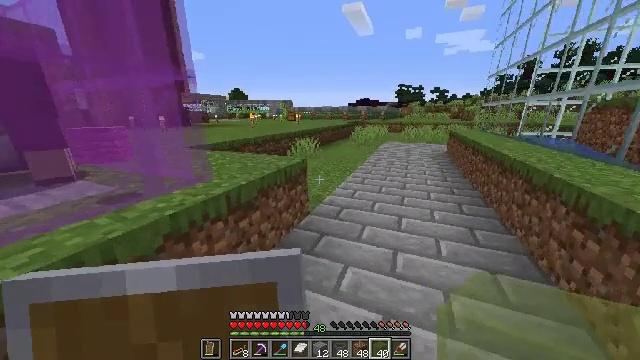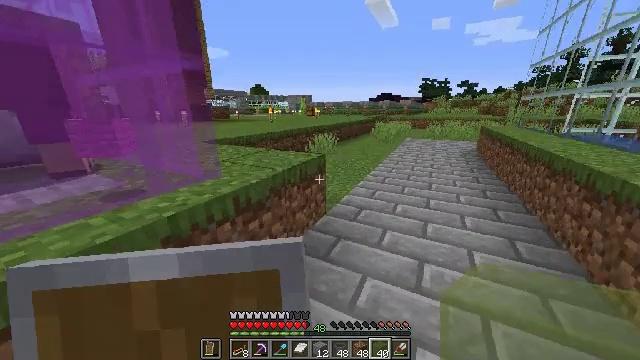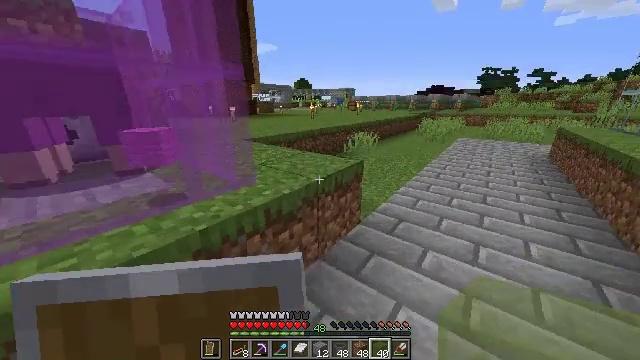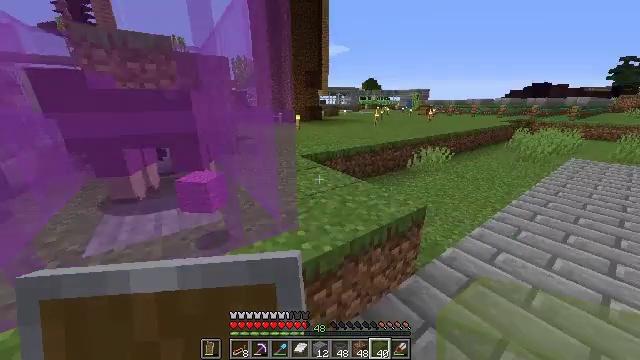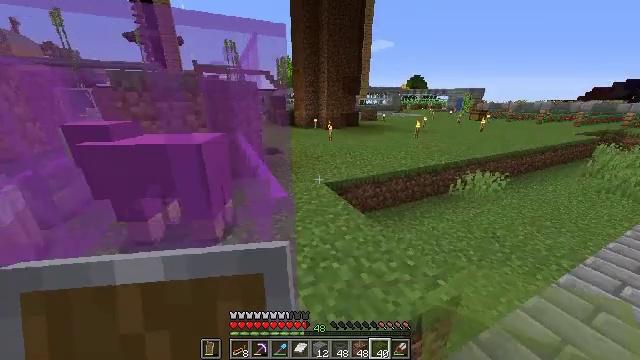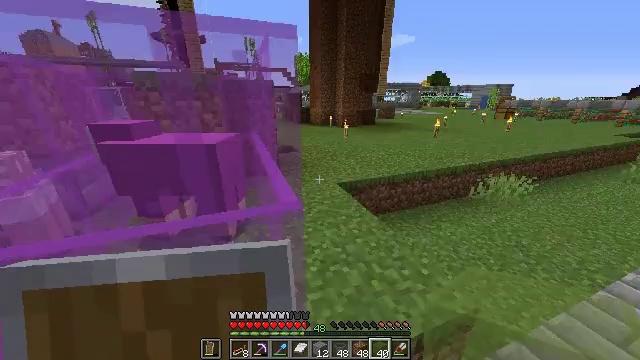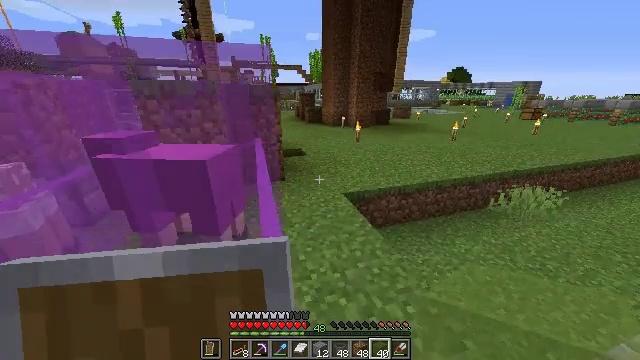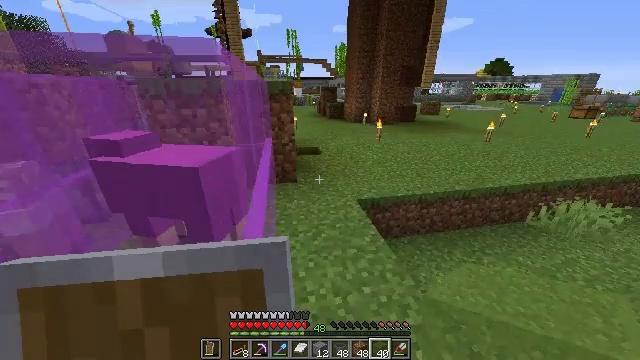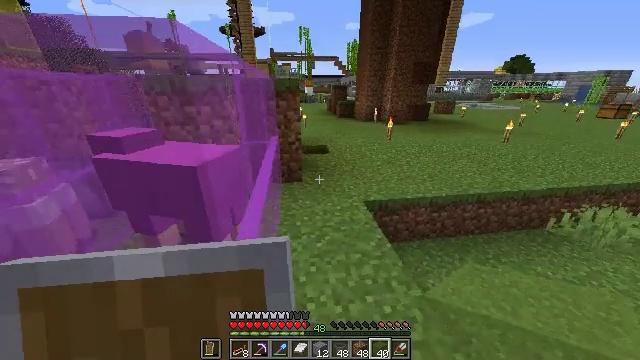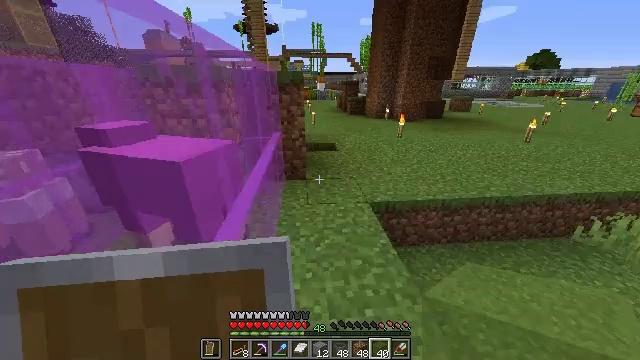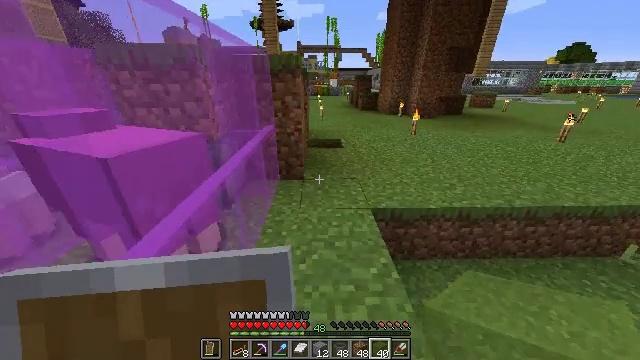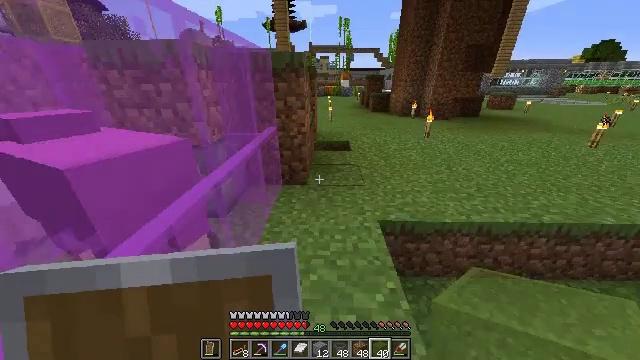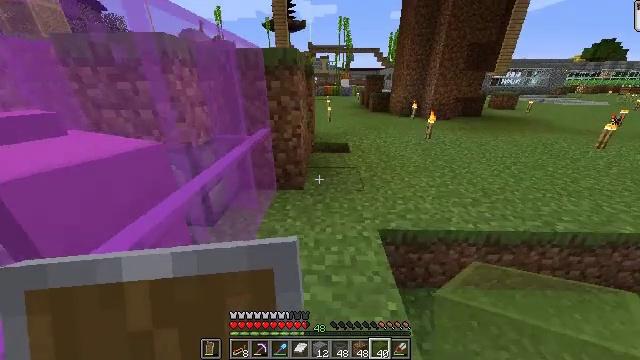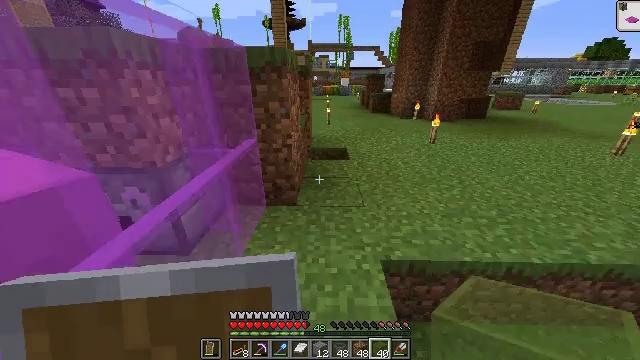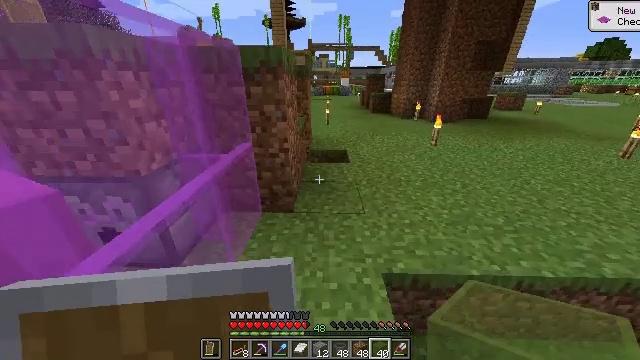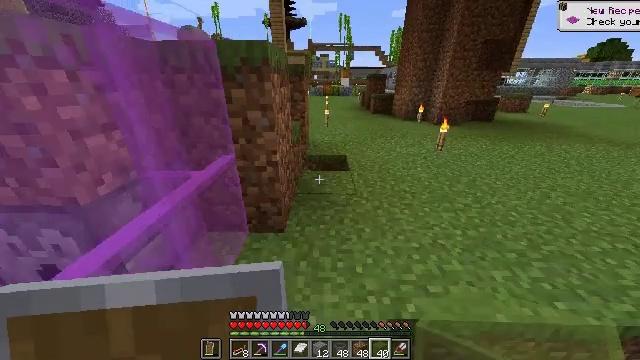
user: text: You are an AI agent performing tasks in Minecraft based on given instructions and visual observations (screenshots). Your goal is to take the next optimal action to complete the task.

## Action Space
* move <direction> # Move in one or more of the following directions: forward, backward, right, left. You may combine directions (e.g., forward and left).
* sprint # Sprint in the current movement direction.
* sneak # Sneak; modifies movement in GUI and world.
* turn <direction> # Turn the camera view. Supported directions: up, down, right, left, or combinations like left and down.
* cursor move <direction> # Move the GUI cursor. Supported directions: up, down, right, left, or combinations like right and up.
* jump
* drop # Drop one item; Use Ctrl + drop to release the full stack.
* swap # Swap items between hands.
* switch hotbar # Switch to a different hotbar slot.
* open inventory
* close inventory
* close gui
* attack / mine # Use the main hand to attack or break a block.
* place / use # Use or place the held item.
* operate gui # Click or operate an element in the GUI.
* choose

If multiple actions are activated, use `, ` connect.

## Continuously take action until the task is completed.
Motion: motion action
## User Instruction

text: Collect green stained glass pane pieces.
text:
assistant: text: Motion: move forward, turn left and down
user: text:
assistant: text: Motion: move forward, turn left and down, jump
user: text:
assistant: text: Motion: move forward, turn left, jump
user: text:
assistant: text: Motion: move forward, turn left, jump
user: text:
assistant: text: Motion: move forward, turn left
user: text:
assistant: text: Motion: move forward, turn left
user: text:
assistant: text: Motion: move forward, turn left and down
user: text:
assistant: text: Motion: move forward, turn left
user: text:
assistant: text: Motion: move forward, turn left
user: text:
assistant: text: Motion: move forward, turn left
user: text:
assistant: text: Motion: move forward, turn left
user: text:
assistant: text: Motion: move forward
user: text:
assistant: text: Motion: move forward
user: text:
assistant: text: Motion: move forward
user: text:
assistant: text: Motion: move forward
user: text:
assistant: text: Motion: move forward
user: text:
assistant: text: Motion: move forward
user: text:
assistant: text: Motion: move forward
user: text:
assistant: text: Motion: move forward and move right, turn left and down
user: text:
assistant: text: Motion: move forward and move right, turn left
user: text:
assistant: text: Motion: move forward and move right, turn left and down
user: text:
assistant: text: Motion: move forward and move right, turn left and down
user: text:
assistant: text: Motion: move forward and move right, turn left and down
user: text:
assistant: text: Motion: move forward and move right, turn left and down
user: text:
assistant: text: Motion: move forward and move right, turn left and down
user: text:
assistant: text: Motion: move forward and move right, turn left and down
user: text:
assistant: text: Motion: turn left and down
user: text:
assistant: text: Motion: no_op
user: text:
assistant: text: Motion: turn up
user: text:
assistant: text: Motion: no_op